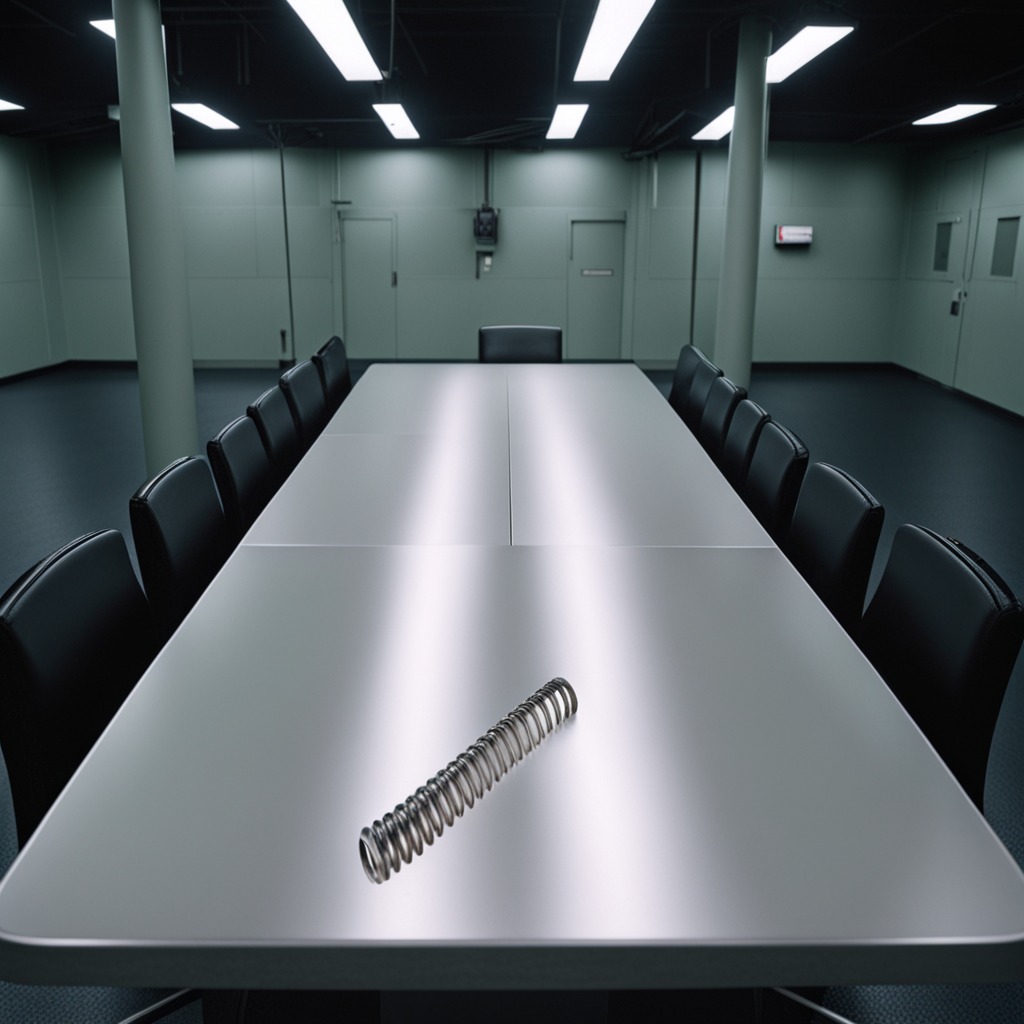
A coiled metal spring is lying on the table.